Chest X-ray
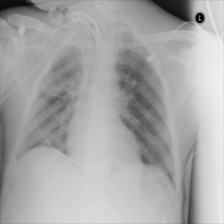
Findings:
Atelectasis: negative
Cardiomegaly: negative
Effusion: negative
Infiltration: negative
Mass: negative
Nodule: negative
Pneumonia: negative
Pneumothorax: negative
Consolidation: negative
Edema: negative
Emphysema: negative
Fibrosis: negative
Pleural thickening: negative
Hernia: negative